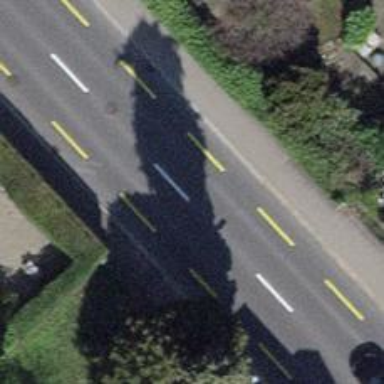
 featuring separate cycle lane and sidewalk."